Aerial crown-view tile of a tropical tree (Barro Colorado Island, Panama), acquired 20250317:
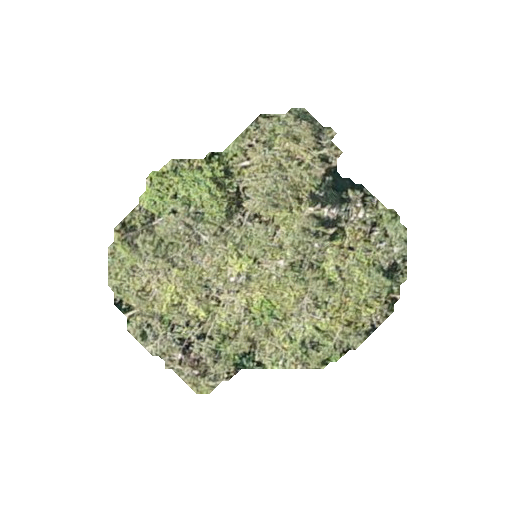
Species: Luehea seemannii
GBIF accepted scientific name: Luehea seemannii
Crown area: 84.995 m²